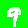
Digit: 9